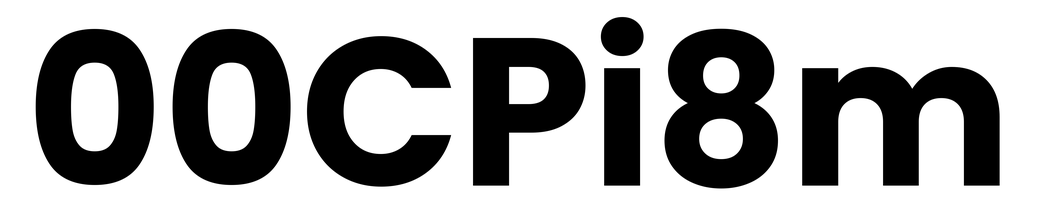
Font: Poppins-Bold